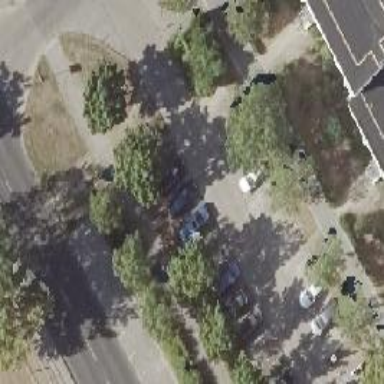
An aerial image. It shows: Street side parking area.